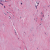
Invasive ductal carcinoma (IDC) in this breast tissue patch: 0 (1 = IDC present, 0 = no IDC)